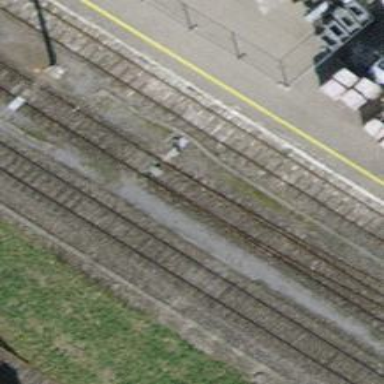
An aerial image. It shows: Railway switch.